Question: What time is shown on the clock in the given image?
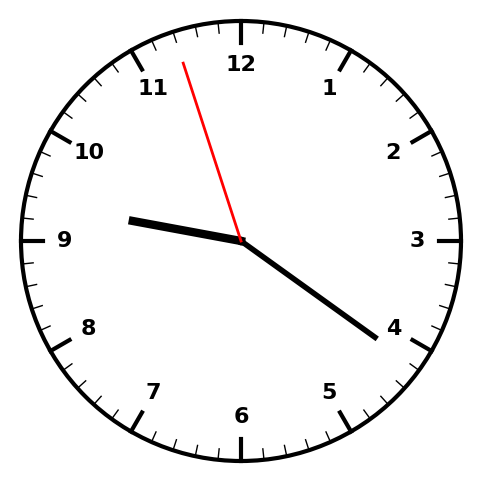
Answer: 09:20:57